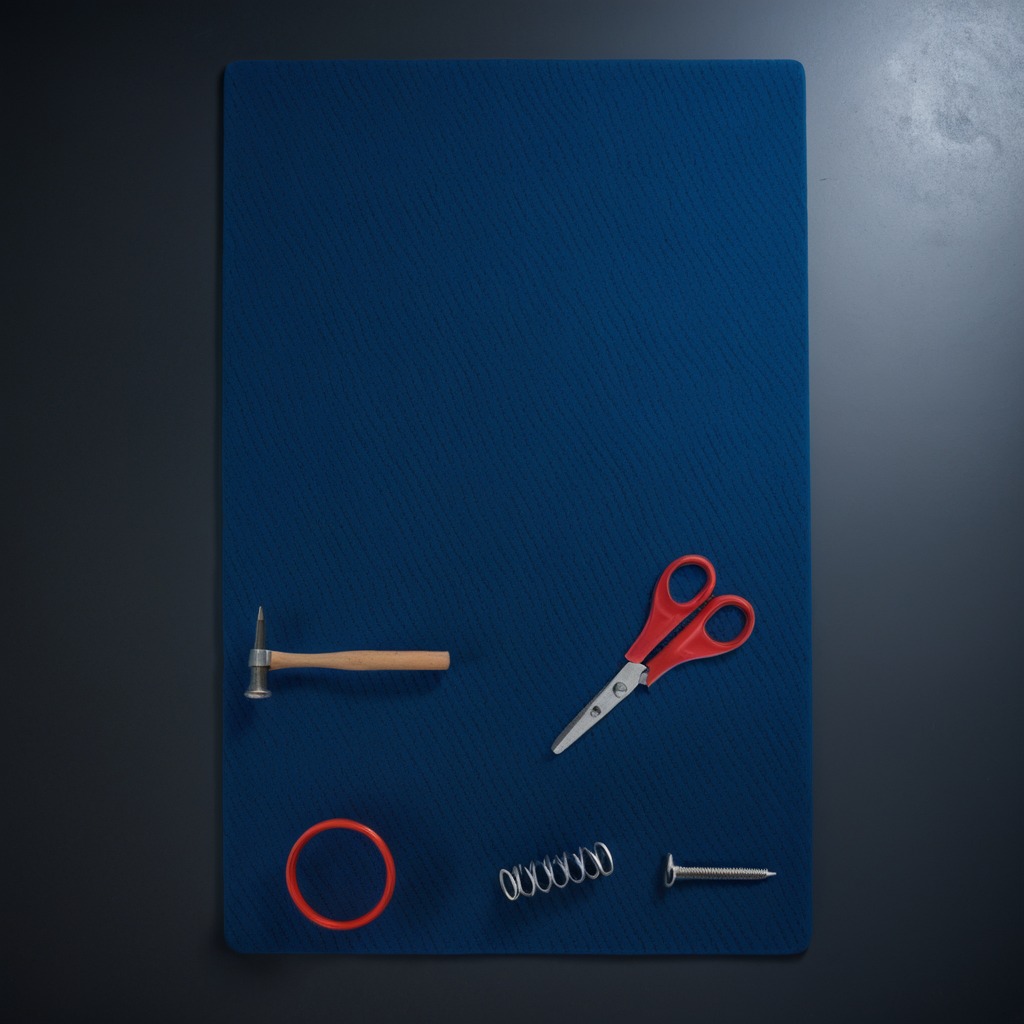
A rubber Oring, a metal machine screw, a hammer, a coiled metal spring, and a pair of scissors are lying on a clean granite tabletop inside a workshop at night.